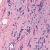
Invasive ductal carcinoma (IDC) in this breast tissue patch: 0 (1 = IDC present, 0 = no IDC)